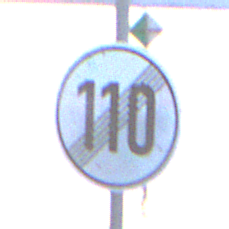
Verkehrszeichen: EndeGeschwindigkeit110
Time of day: SunriseSunset
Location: Outdoor (Suburban)
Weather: PartlyCloudy
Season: NotSpecified
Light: Natural